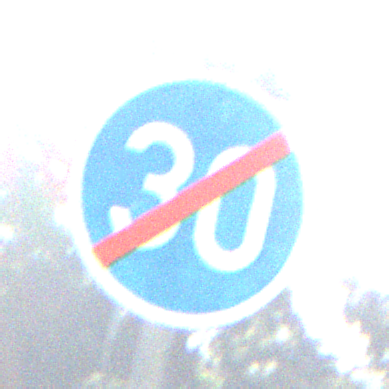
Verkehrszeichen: EndeMindestgeschwindigkeit
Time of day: MorningAfternoon
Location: Outdoor (Nature)
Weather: PartlyCloudy
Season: NotSpecified
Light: Natural